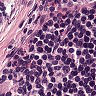
Metastatic tissue present: no